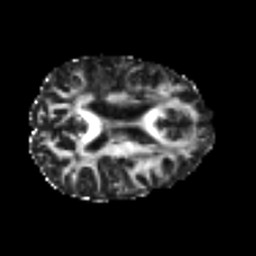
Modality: FA
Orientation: axial
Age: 45
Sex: female
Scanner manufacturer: siemens
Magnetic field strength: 3 T
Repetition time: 4.987 s
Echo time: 0.0792 s